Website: bh-photo
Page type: gifting
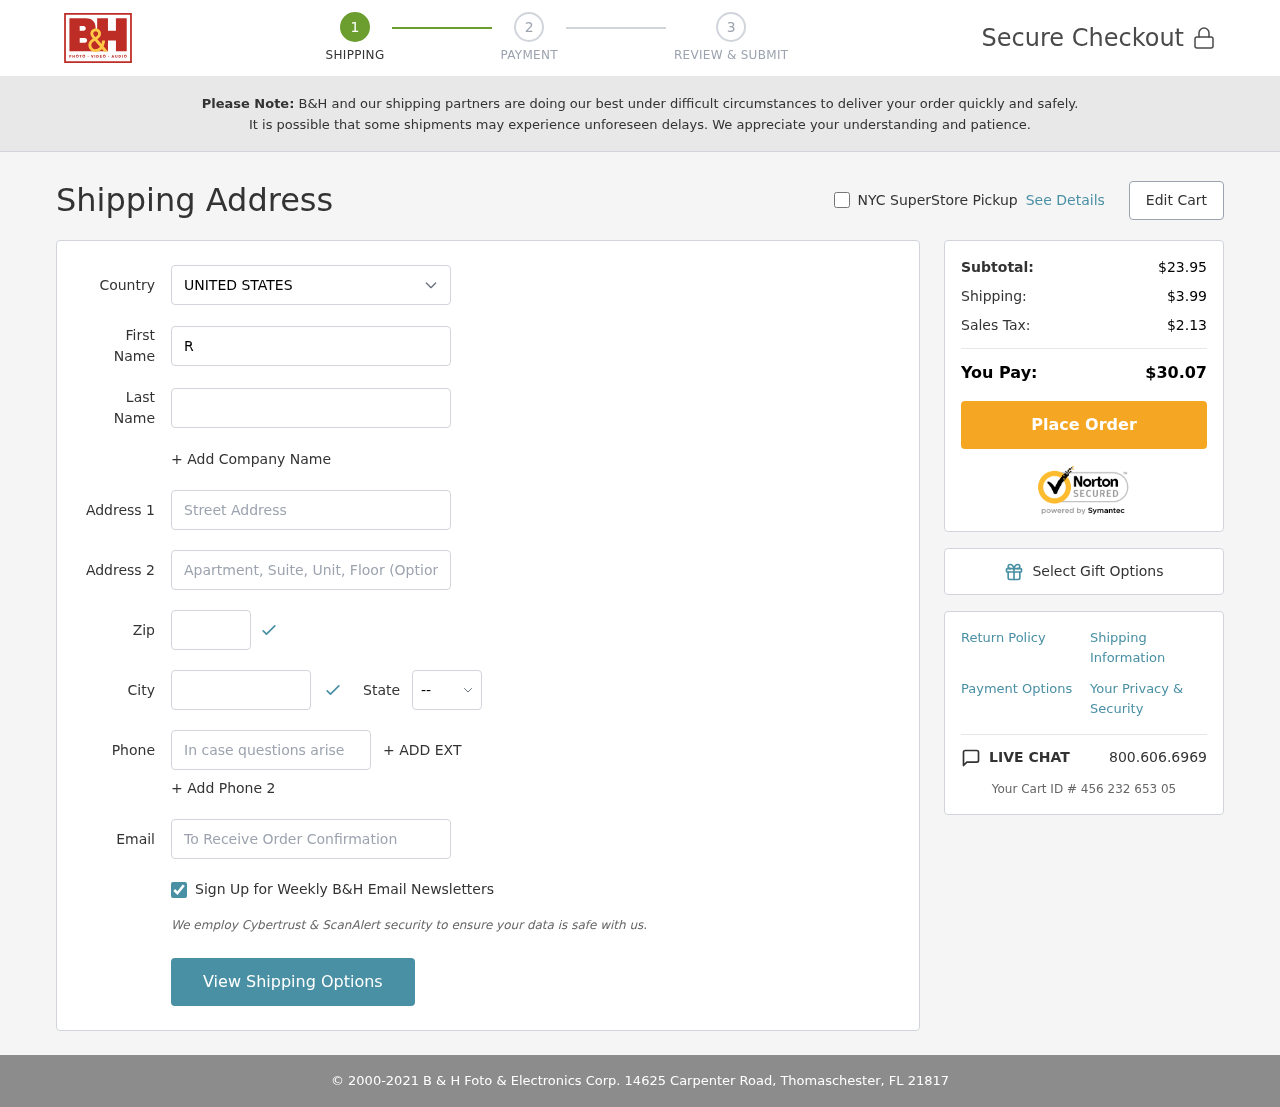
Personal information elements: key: PII_CITY
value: Thomaschester
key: PII_COUNTRY
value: United States
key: PII_EMAIL
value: rchen@yahoo.com
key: PII_FIRSTNAME
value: Robin
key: PII_LASTNAME
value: Chen
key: PII_PHONE
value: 9236851356
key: PII_POSTCODE
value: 21817
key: PII_STATE_ABBR
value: FL
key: PII_STREET
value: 14625 Carpenter Road
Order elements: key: ORDER_SUBTOTAL
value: $23.95
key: ORDER_SHIPPING_COST
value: $3.99
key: ORDER_TAX
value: $2.13
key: ORDER_TOTAL
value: $30.07
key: ORDER_ID
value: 456 232 653 05